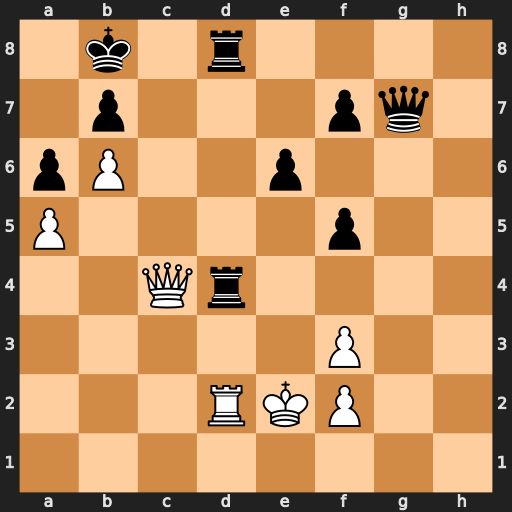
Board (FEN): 1k1r4/1p3pq1/pP2p3/P4p2/2Qr4/5P2/3RKP2/8
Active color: w
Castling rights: -
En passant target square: -
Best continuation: Qc7+ Ka8 Qxd8+ Rxd8 Rxd8#